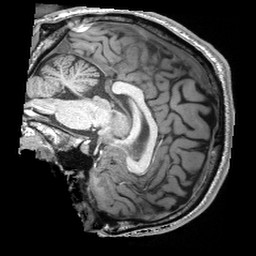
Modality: T1w
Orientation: sagittal
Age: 22
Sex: male